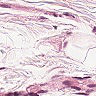
Metastatic tissue present: no